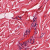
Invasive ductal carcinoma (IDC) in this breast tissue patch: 0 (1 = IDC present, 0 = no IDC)